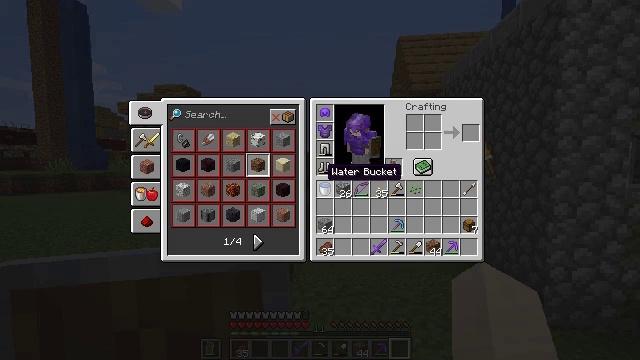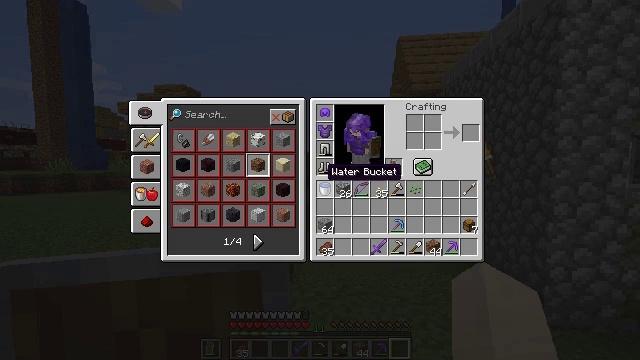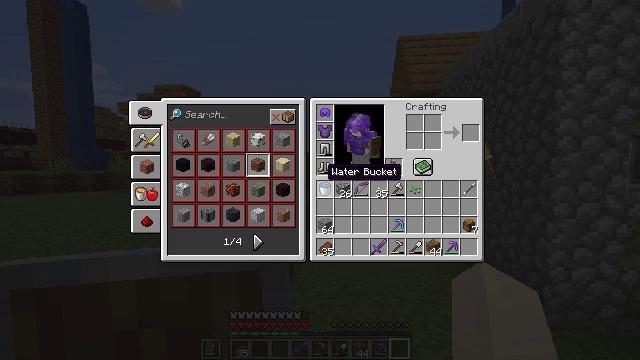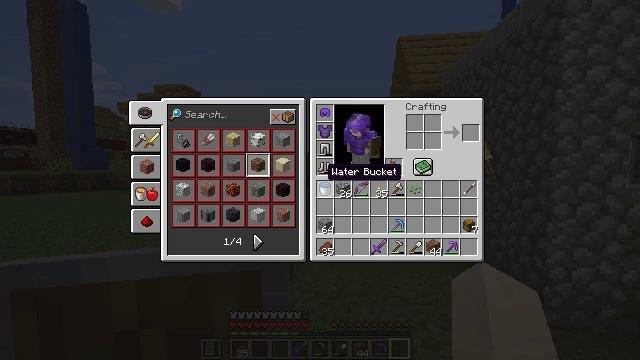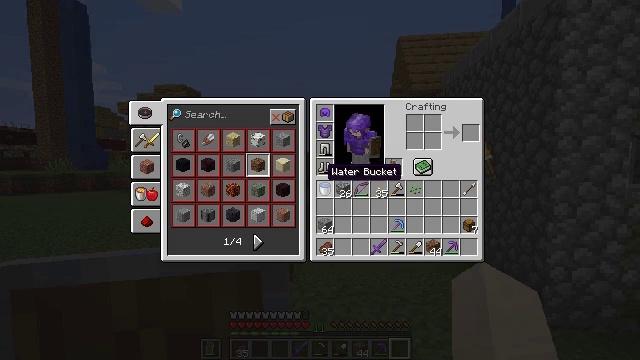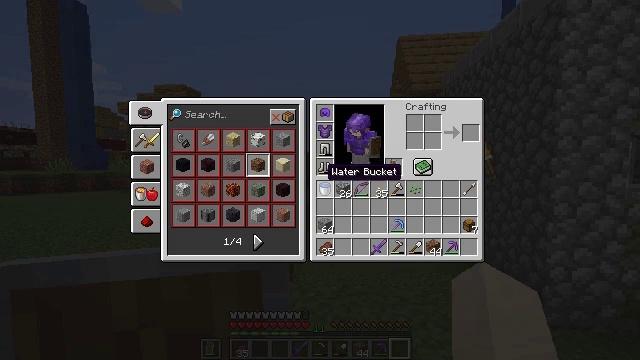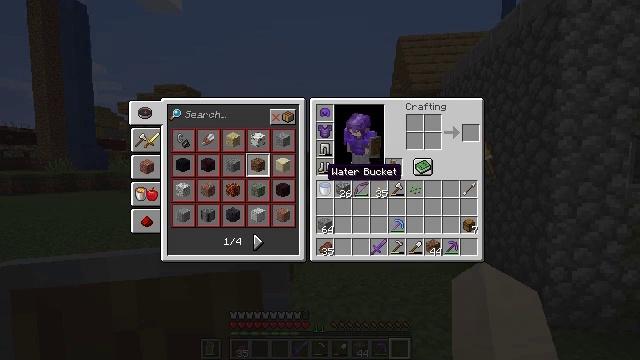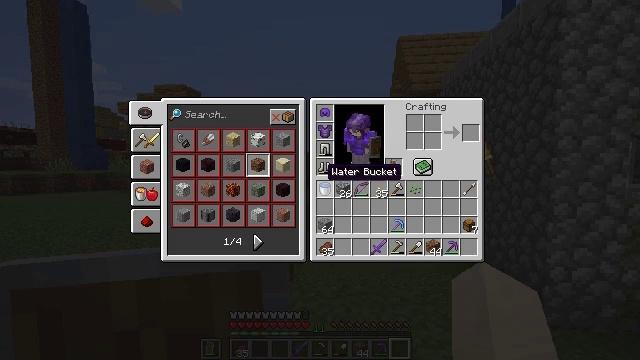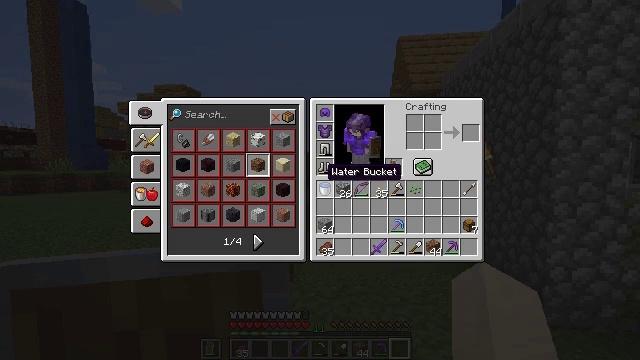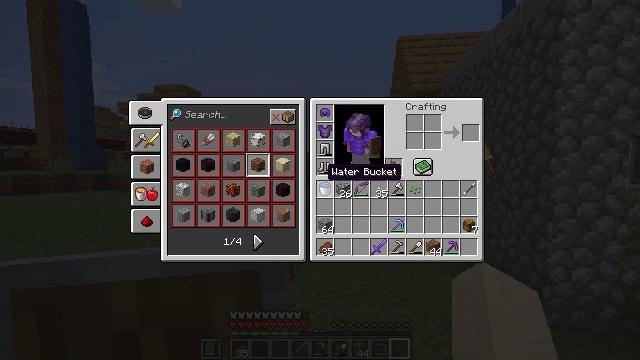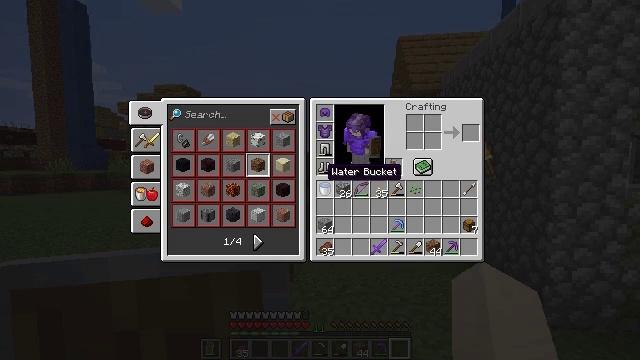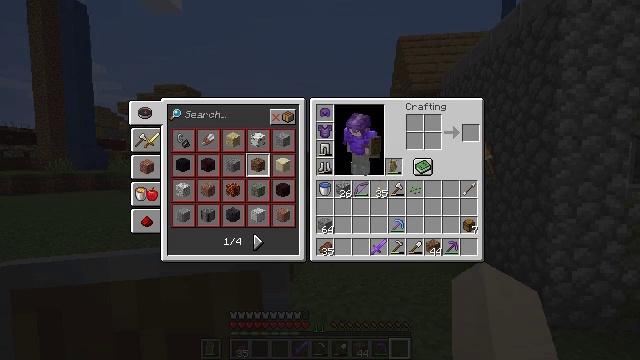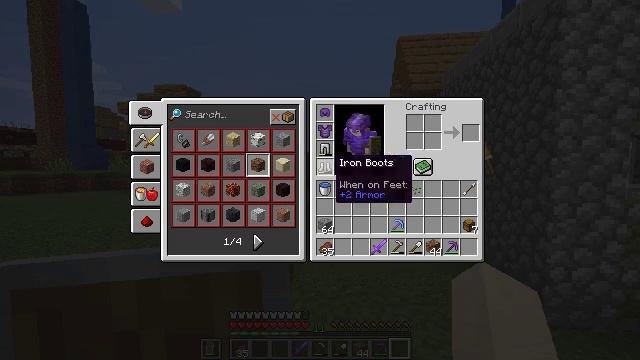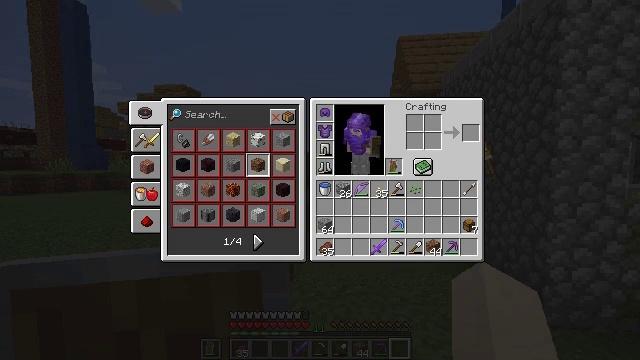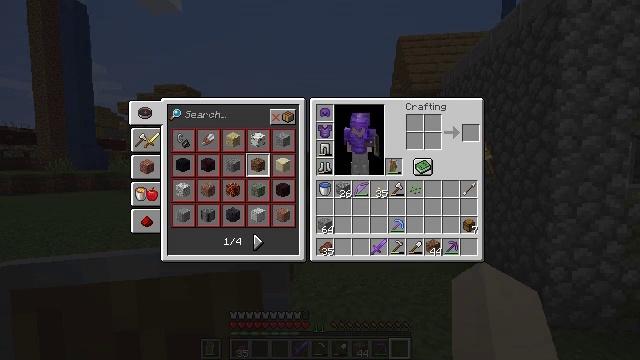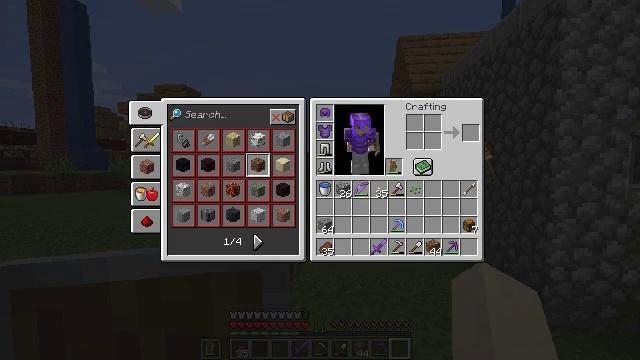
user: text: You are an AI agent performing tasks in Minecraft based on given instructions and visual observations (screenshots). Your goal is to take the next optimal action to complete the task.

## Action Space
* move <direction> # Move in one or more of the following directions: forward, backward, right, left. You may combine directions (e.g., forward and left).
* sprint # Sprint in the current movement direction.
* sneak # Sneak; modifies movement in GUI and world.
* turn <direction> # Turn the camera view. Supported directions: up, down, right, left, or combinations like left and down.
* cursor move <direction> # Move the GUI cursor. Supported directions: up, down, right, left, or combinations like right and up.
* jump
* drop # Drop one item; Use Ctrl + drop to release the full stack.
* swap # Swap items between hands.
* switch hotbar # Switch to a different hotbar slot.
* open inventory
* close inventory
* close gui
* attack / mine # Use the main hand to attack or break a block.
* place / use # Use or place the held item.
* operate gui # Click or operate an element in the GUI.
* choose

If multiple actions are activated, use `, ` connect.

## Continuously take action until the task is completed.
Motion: motion action
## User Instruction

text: Get a hopper using the crafting table.
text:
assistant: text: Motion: open inventory
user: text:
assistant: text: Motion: open inventory
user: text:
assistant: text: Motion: no_op
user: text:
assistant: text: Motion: no_op
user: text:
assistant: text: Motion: no_op
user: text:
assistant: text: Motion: no_op
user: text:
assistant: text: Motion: no_op
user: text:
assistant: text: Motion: no_op
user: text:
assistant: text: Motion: no_op
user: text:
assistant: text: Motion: no_op
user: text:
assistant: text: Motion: no_op
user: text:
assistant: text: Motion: turn right and up
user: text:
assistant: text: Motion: turn right and up
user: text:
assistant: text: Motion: turn right and up
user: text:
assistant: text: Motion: turn right
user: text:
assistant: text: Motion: no_op
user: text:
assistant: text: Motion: no_op
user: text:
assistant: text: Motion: no_op
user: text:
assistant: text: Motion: no_op
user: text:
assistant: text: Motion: no_op
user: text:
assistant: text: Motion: no_op
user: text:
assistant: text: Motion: no_op
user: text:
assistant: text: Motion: no_op
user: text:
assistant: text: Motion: no_op
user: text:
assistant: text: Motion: no_op
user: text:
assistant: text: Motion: no_op
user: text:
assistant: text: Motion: no_op
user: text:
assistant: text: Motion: no_op
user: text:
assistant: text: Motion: no_op
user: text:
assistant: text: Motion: no_op